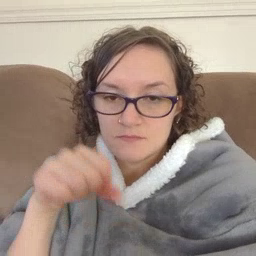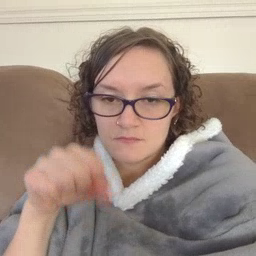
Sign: yes